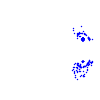
Particle: kaon